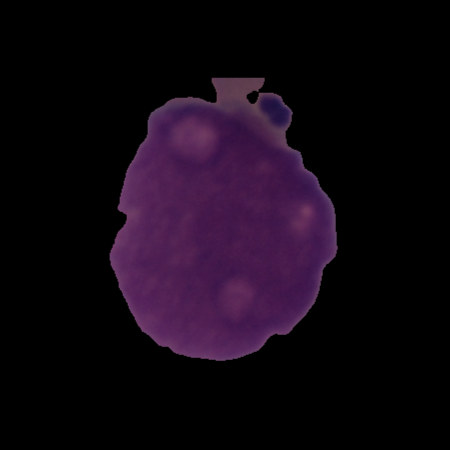
Label: cancer